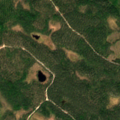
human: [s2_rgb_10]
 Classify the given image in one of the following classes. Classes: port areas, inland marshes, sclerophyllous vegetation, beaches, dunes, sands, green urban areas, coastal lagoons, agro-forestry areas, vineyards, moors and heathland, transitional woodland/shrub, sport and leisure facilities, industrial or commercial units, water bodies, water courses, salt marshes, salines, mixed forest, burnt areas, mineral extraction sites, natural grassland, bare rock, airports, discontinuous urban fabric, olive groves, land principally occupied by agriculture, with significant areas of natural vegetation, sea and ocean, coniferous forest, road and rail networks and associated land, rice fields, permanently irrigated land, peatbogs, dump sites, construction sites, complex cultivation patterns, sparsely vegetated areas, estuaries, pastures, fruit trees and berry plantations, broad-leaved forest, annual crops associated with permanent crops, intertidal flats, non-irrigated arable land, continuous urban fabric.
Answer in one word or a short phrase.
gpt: coniferous forest, mixed forest